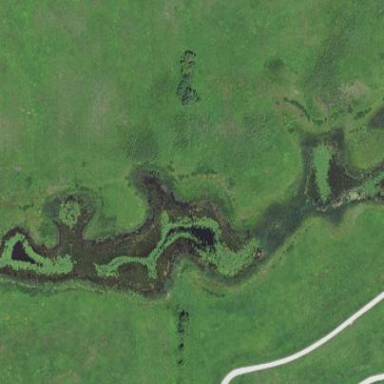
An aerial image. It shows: Marshy wetland area.